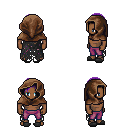
a pixel art fantasy rpg character, male body template, human, dark skin, black tattered cape, magenta pants, purple long bangs hairstyle, cloth hood, gray slippers, four views (front, back, left, right), 2x2 character sprite sheet, small pixel art, hard edges, no anti-aliasing